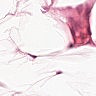
Metastatic tissue present: no